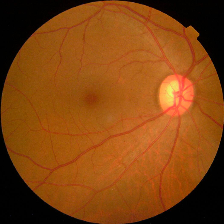
Diabetic retinopathy grade: No DR